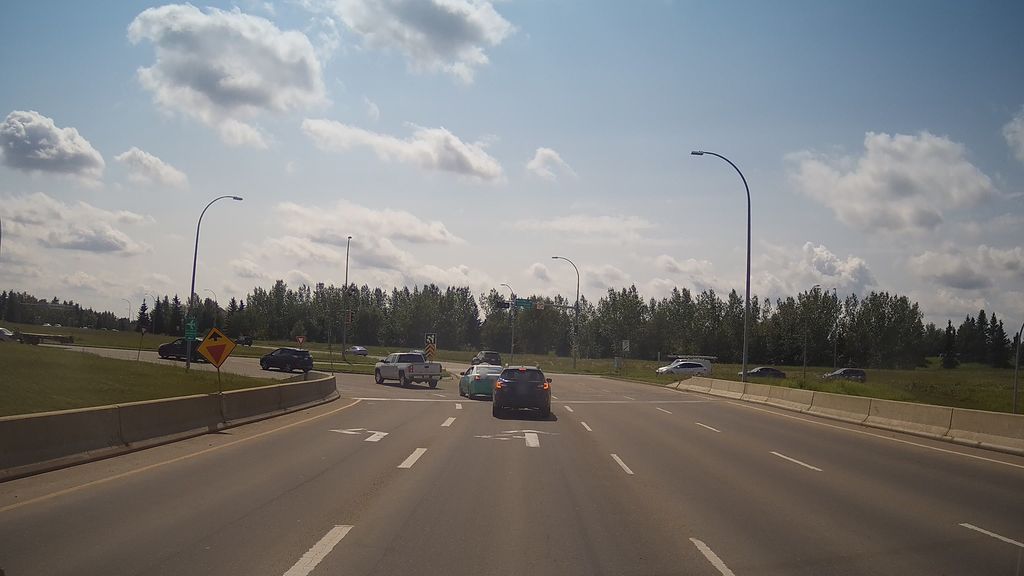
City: edmonton